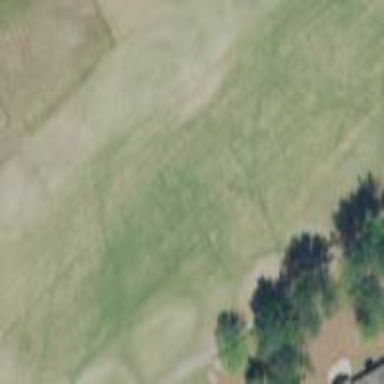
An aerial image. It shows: Grassy area designated as golf fairway.